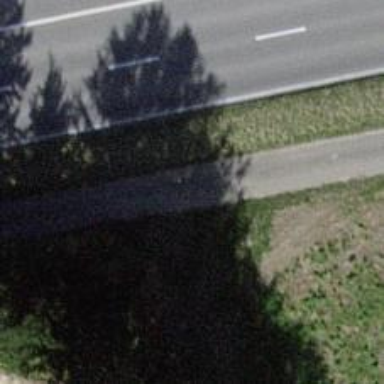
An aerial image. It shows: Service road with concrete surface.